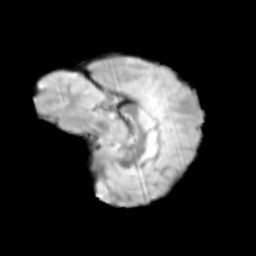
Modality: T2w
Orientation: sagittal
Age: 9
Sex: female
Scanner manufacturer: siemens
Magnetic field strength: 3 T
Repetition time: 3.8 s
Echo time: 0.07 s